Question: We have a project which evolves Nvidia GPU and Intel Xeon Phi. The host code and the GPU code is written in Fortran and compiled by pgfortran. To offload some of our job to the Phi, we have to make a shared library compiled by the ifort( static link cannot work) and call the shared subroutine from the pgfortran part of the code. By doing so, we can offload arrays from the pgfortran part of code to the intel fortran shared library which can communicate with the Xeon Phi.
Now I'm trying to pass a derived type which contains allocatable arrays from the pgfortran part of code to the ifort shared library. Looks like there are some problems.
Here is a simple example( no Xeon Phi offload directive here):
caller.f90:
'''
program caller
type cell
integer :: id
real, allocatable :: a(:)
real, allocatable :: b(:)
real, allocatable :: c(:)
end type cell
integer :: n,i,j
type(cell) :: cl(2)
n=10
do i=1,2
allocate(cl(i)%a(n))
allocate(cl(i)%b(n))
allocate(cl(i)%c(n))
end do
do j=1, 2
do i=1, n
cl(j)%a(i)=10*j+i
cl(j)%b(i)=10*i+j
end do
end do
call offload(cl(1))
print *, cl(1)%c
end program caller
'''
called.f90:
'''
subroutine offload(cl)
type cell
integer :: id
real, allocatable :: a(:)
real, allocatable :: b(:)
real, allocatable :: c(:)
end type cell
type(cell) :: cl
integer :: n
print *, cl%a(1:10)
print *, cl%b(1:10)
end subroutine offload
'''
Makefile:
'''
run: caller.o libcalled.so
pgfortran -L. caller.o -lcalled -o $@
caller.o: caller.f90
pgfortran -c caller.f90
libcalled.so: called.f90
ifort -shared -fPIC $^ -o $@
'''
Notice the "'cl%a(1:10)'" here, witout the "'(1:10)'" there would be nothing printed.
This code finally printed out the elements in the 'cl(1)%a' and then hit a segmentation fault in the next line where I tried to print out the array 'cl(1)%b'.
If I change the "'cl%a(1:10)'" to "cl%a(1:100)", and delete the "'print *, cl%b(1:10)'". It would give a result of:

We can find that the elements in the b array are there but I just can not fetch them by the "'cl%b(1:10)'".
I know that this may be caused by the different derived type structure of different compilers. But I really want a way by which we can pass this kind of derived type between compilers. Any solutions?
Thank you!
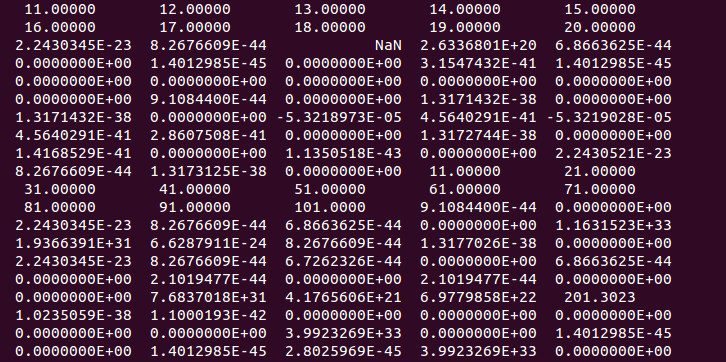
Answer: The ABI of the compilers can differ. You should not pass the structures directly, but build them inside the subroutines and use pointers, which you should pass as 'type(c_ptr)' or as assumed size arrays (but a copy can happen then!).
The interoperability with C from Fortran 2003 is not meant only to interact with C but any other compiler interoperable with C. It can be a diferent Fortran compiler.
Be aware it is against the rules of Fortran to declare the same type in more places and use it as the same type, unless the type is 'sequence' or 'bind(C)'. This is another reason why your program is not standard conforming.
called.f90:
'''
subroutine offload(cl_c)
use iso_c_binding
type, bind(C) :: cell_C
integer :: id
integer :: na, nb, nc
type(c_ptr) :: a,b,c
end type cell_C
type cell
integer :: id
real, pointer :: a(:)
real, pointer :: b(:)
real, pointer :: c(:)
end type cell
type(cell) :: cl
type(cell_C) :: cl_C
integer :: n
cl%id = cl_C%id
call c_f_pointer(cl_C%a, cl%a, [cl_c%na])
call c_f_pointer(cl_C%b, cl%b, [cl_c%nb])
call c_f_pointer(cl_C%c, cl%c, [cl_c%nc])
print *, cl%a(1:10)
print *, cl%b(1:10)
end subroutine offload
'''
caller.f90:
'''
program caller
use iso_c_binding
type, bind(C) :: cell_C
integer :: id
integer :: na, nb, nc
type(c_ptr) :: a,b,c
end type cell_C
type cell
integer :: id
real, allocatable :: a(:)
real, allocatable :: b(:)
real, allocatable :: c(:)
end type cell
integer :: n,i,j
type(cell),target :: cl(2)
type(cell_c) :: cl_c
n=10
do i=1,2
allocate(cl(i)%a(n))
allocate(cl(i)%b(n))
allocate(cl(i)%c(n))
end do
do j=1, 2
do i=1, n
cl(j)%a(i)=10*j+i
cl(j)%b(i)=10*i+j
end do
end do
cl_c%a = c_loc(cl(1)%a)
cl_c%b = c_loc(cl(1)%b)
cl_c%c = c_loc(cl(1)%c)
cl_c%na = size(cl(1)%a)
cl_c%nb = size(cl(1)%b)
cl_c%nc = size(cl(1)%c)
cl_c%id = cl(1)%id
call offload(cl_c)
print *, cl(1)%c
end program caller
'''
with gfortran and ifort:
'''
>gfortran called.f90 -c -o called.o
>ifort caller.f90 -c -o caller.o
>ifort -o a.out called.o caller.o -lgfortran
>./a.out
11.<PHONE> 12.<PHONE> 13.<PHONE> 14.<PHONE> 15.<PHONE> 16.<PHONE> 17.<PHONE> 18.<PHONE> 19.<PHONE> 20.<PHONE>
11.<PHONE> 21.<PHONE> 31.<PHONE> 41.<PHONE> 51.<PHONE> 61.<PHONE> 71.<PHONE> 81.<PHONE> 91.<PHONE> 101.000000
0.0000000E+00 0.0000000E+00 0.0000000E+00 0.0000000E+00 0.0000000E+00
0.0000000E+00 0.0000000E+00 0.0000000E+00 0.0000000E+00 0.0000000E+00
'''
No dynamic libraries necessary here.
For 100% theoretical portability one could use 'c_int', 'c_float',... the formatting could be better and so on, but you get the point.
You can also overload the assignments between 'cell' and 'cell_C' to ease the conversion.